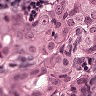
Metastatic tissue present: yes